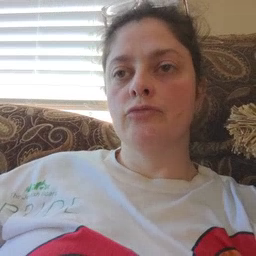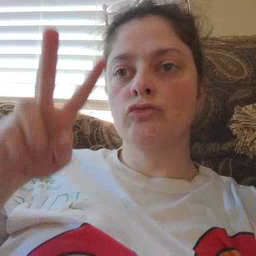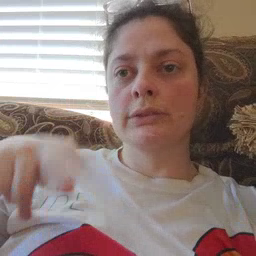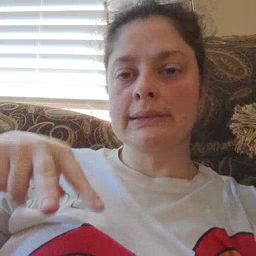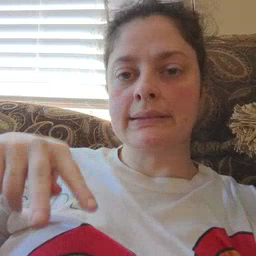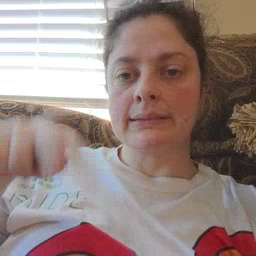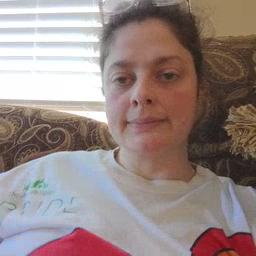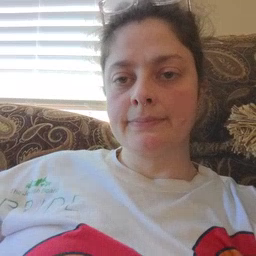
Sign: read